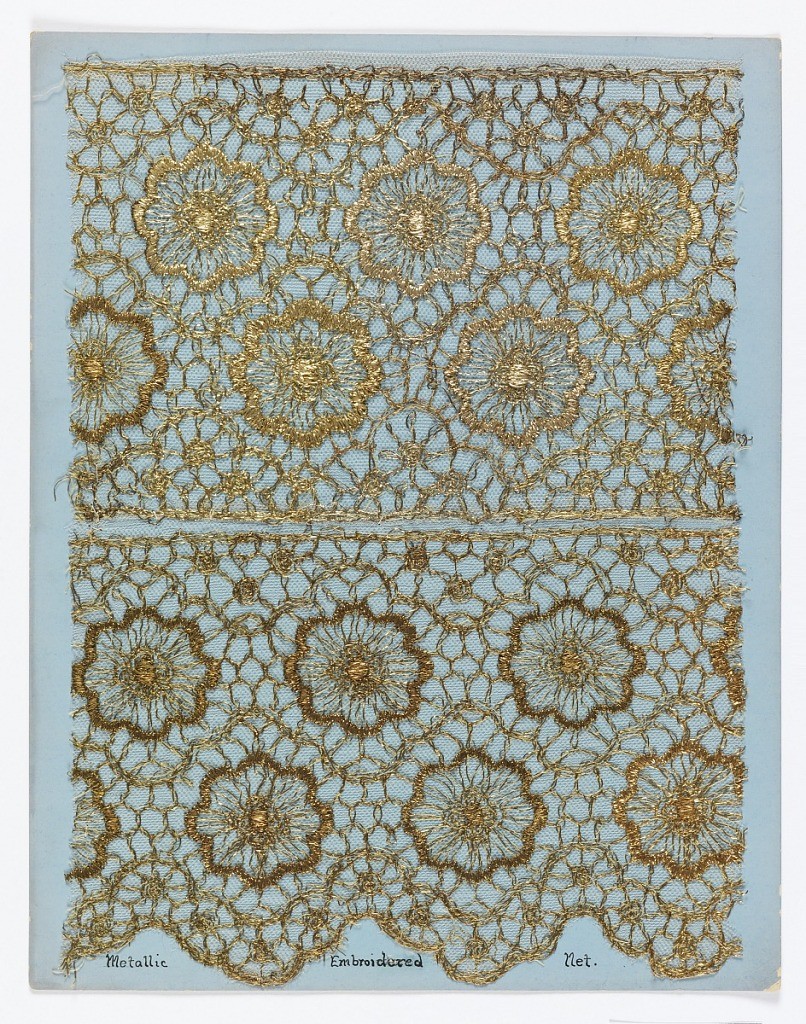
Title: Machine-made openwork samples
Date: ca. 1910
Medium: cardboard, linen, silk, metallic Technique: linen embroidery with ground cloth dissolved Examples of embroidery on net produced by the Schiffli machine Metallic embroidery on net Machine-made openwork in imitation of hand-embroidered net Mostly floral and a few geometric patterns, some designs described as "Spanish" Imitation hand-made filet Machine filet Imitation filet crochet Ploven (burnt-out lace) Fancy curtain lace made on the Levers machines Real filet (handmade) next to Machine-made filet Spotted curtain nets, made chiefly at Nottingham, England and Caudry, France.
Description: Samples of machine-made openwork and several examples of hand made lace mounted on boards. They imitate hand-embroidered net, crochet, or needlepoint.  All are floral patterns plus a few of early 1920's geometric style.
"Embroidered net" produced by the Schiffli Machine.